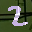
Label: 2